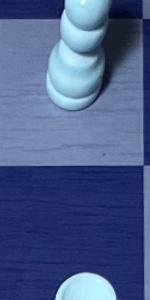
Label: Empty